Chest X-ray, PA view. Patient: 26 years old, sex F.
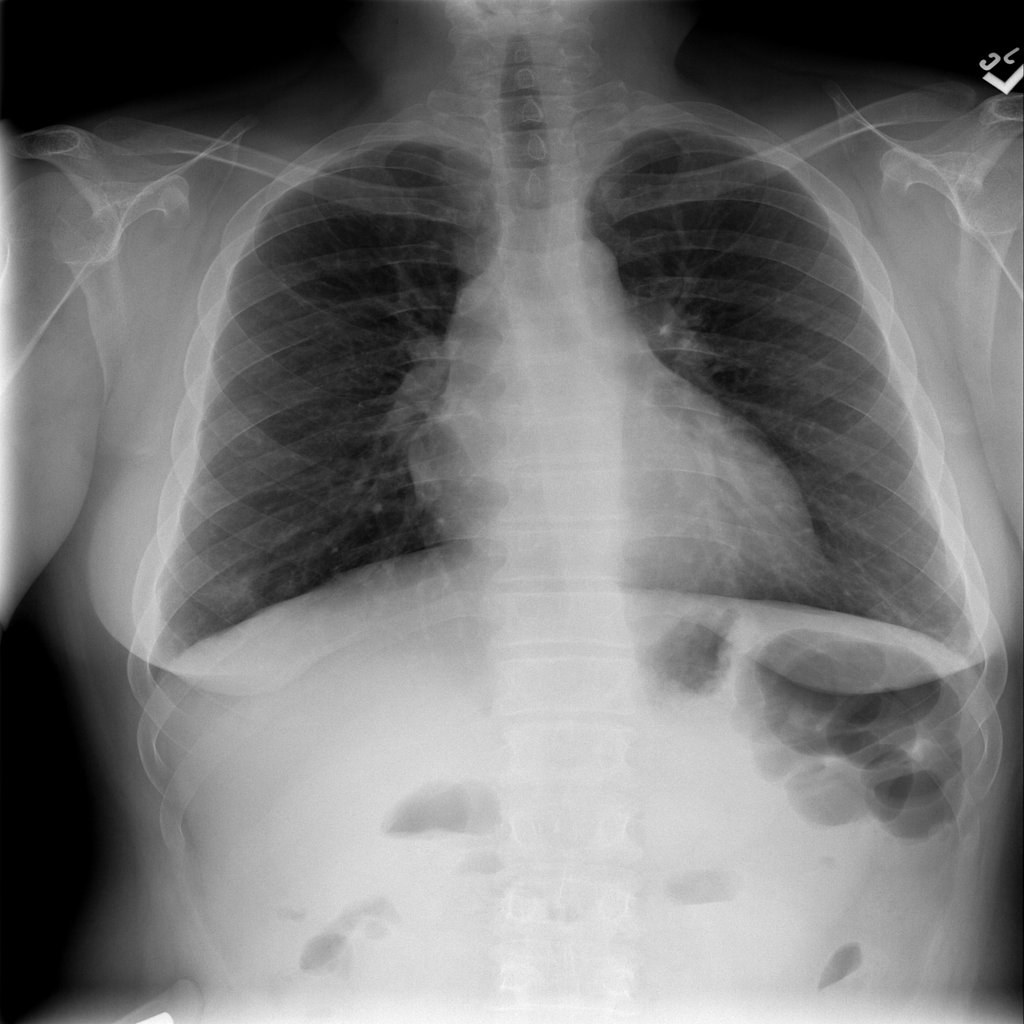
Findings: No Finding